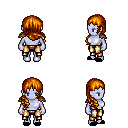
a pixel art fantasy rpg character, female body template, dark elf, purple skin, leather shoulder armor, gold greaves, dark blonde right-swept hairstyle, black slippers, four views (front, back, left, right), 2x2 character sprite sheet, small pixel art, hard edges, no anti-aliasing